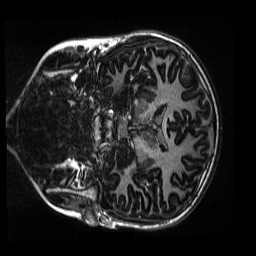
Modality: MP2RAGE
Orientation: coronal
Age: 10
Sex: female
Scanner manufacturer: siemens
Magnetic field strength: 3 T
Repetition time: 4 s
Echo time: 0.00303 s